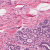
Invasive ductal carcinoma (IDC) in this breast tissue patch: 0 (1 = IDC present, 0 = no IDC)